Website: macys
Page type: gifting
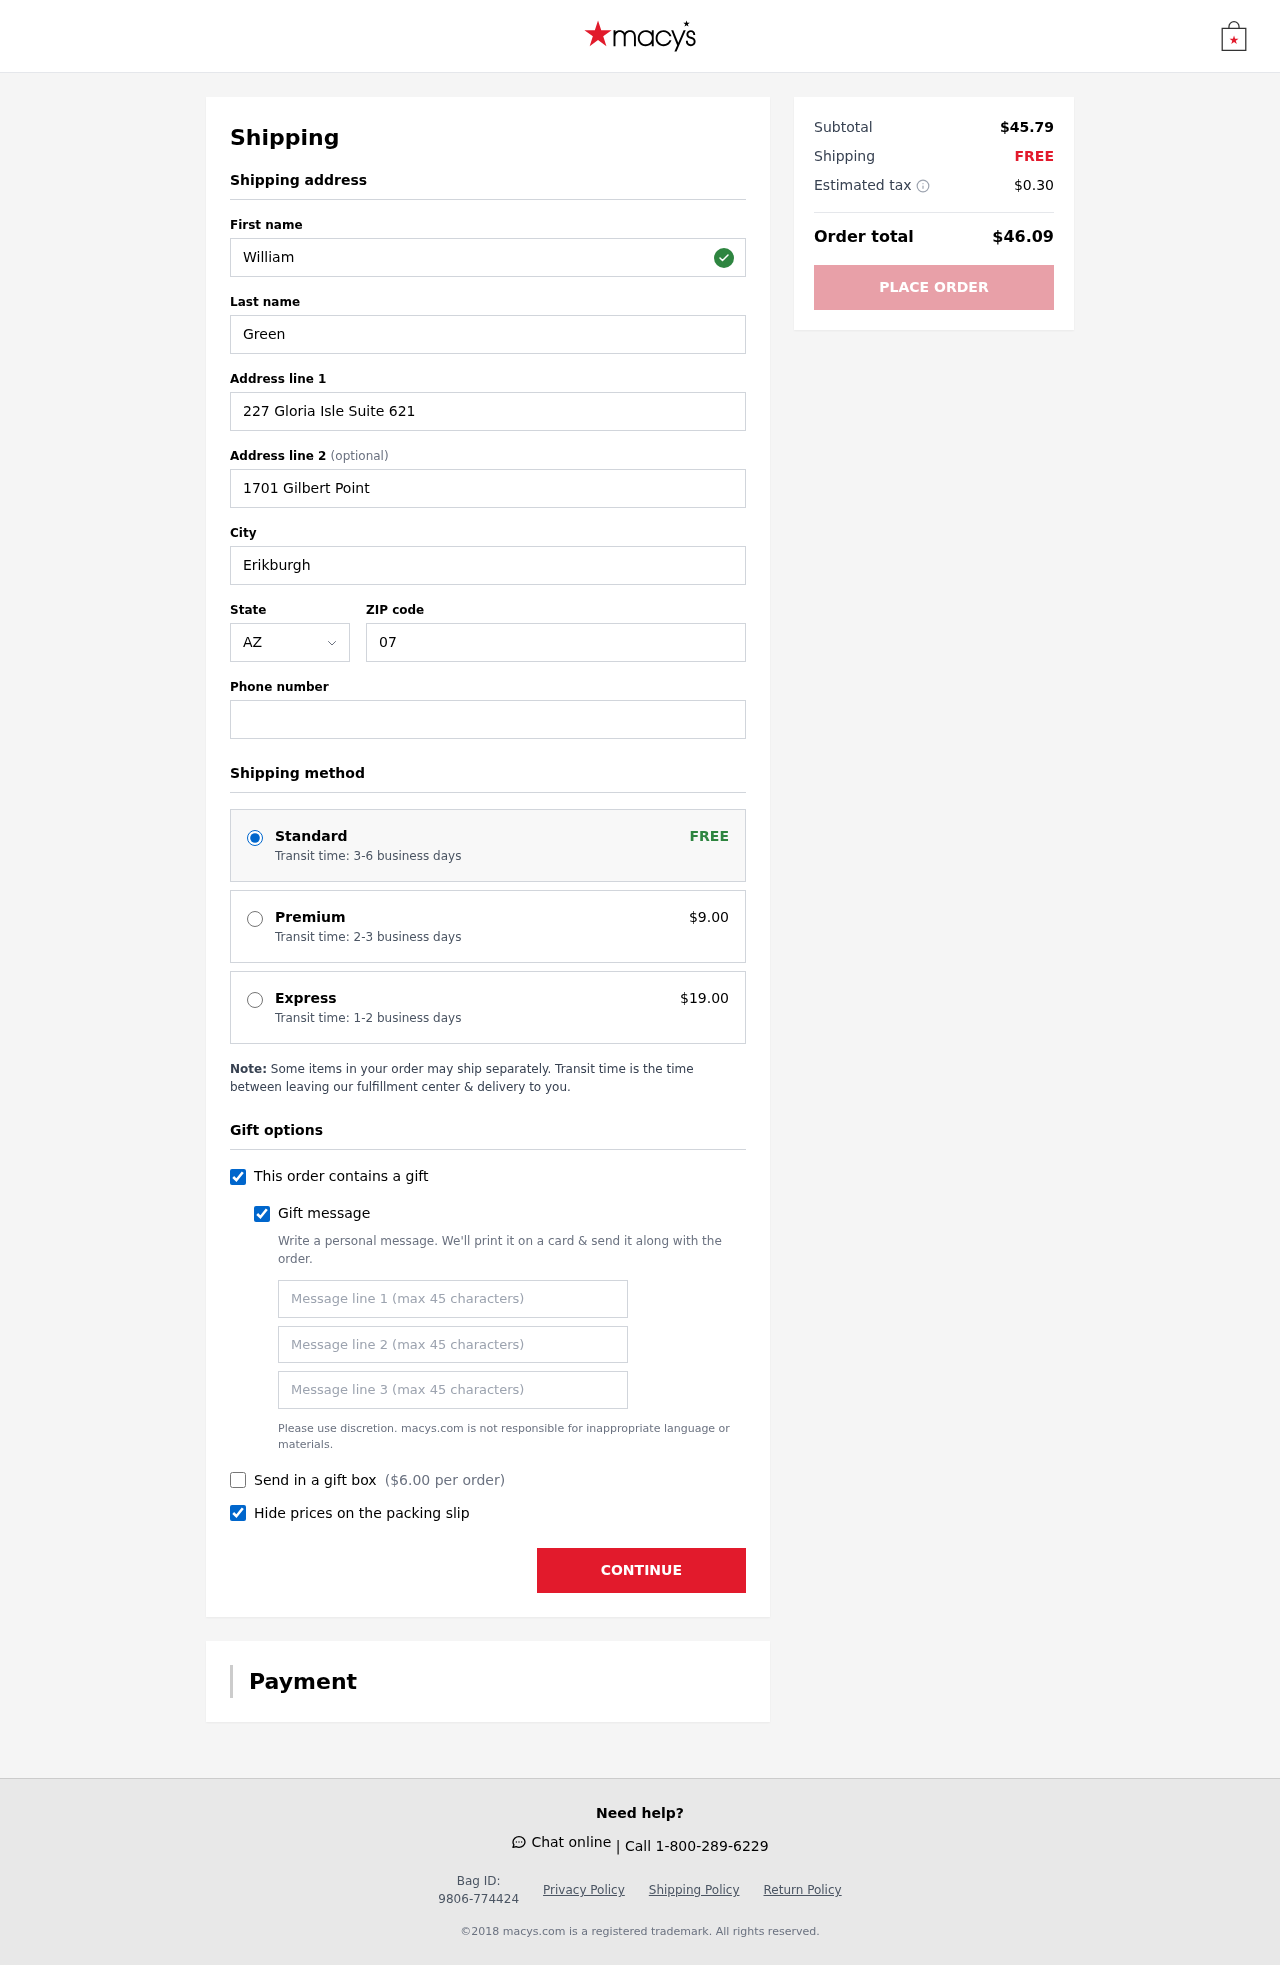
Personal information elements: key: PII_STATE_ABBR
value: AZ
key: PII_FIRSTNAME
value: William
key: PII_LASTNAME
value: Green
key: PII_STREET
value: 227 Gloria Isle Suite 621
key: PII_STREET2
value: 1701 Gilbert Point
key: PII_CITY
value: Erikburgh
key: PII_POSTCODE
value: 07144
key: PII_PHONE
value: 7094716606
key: PII_GIFT_MESSAGE
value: Hey Jessica, I saw these sandals and immediately thought of you—they seemed perfect for your summer adventures! Hope they bring you as much joy as you bring to everyone around you. Enjoy!  William
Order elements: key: ORDER_SHIPPING_STANDARD
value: Transit time: 3-6 business days
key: ORDER_SHIPPING_PREMIUM
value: Transit time: 2-3 business days
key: ORDER_SHIPPING_PREMIUM_PRICE
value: $9.00
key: ORDER_SHIPPING_EXPRESS
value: Transit time: 1-2 business days
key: ORDER_SHIPPING_EXPRESS_PRICE
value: $19.00
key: ORDER_GIFT_BOX_PRICE
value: $6.00
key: ORDER_SUBTOTAL
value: $45.79
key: ORDER_SHIPPING_COST
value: FREE
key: ORDER_TAX
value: $0.30
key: ORDER_TOTAL
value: $46.09